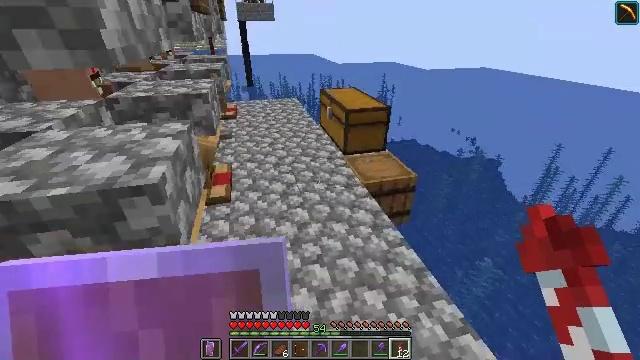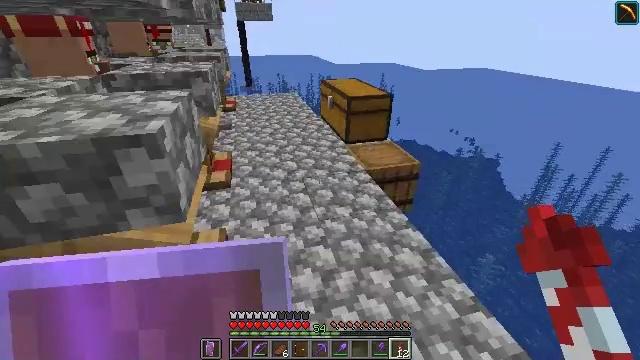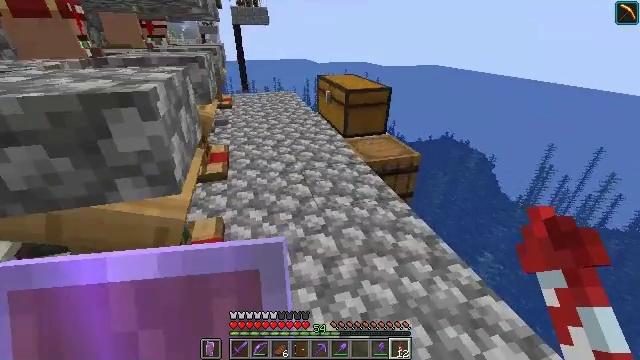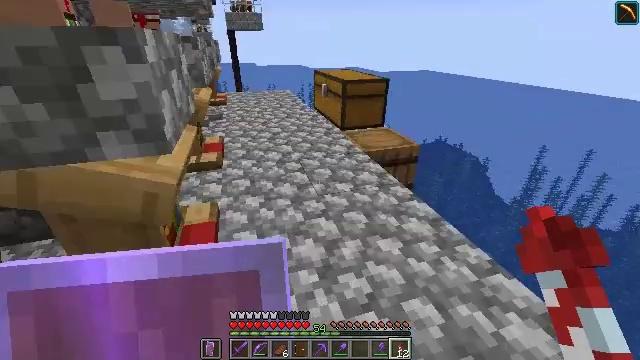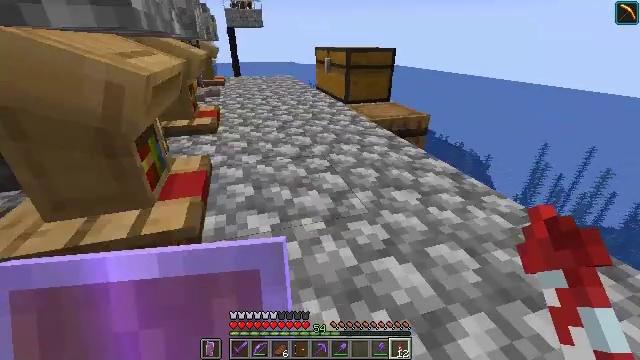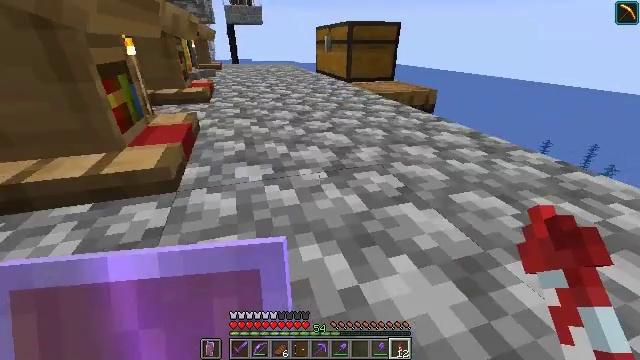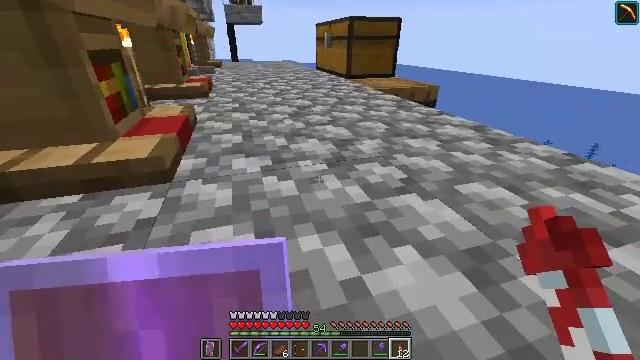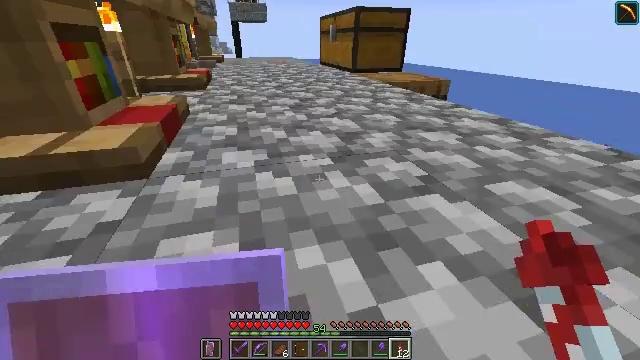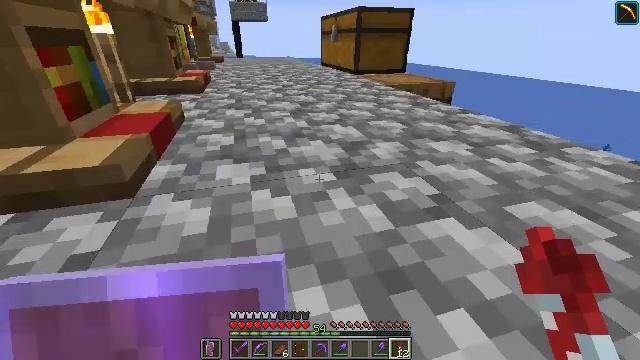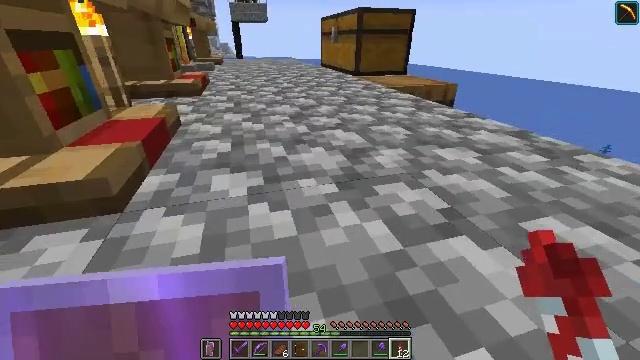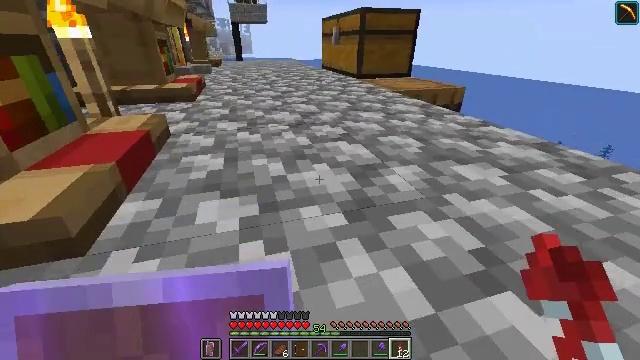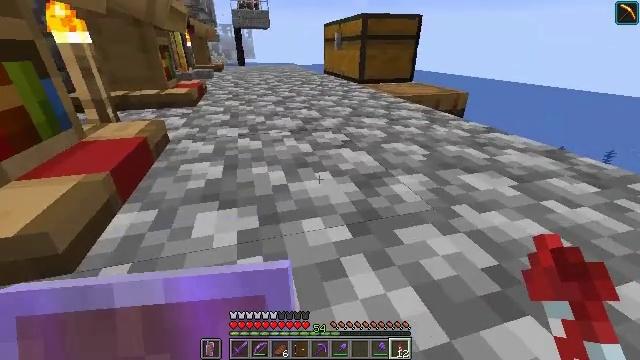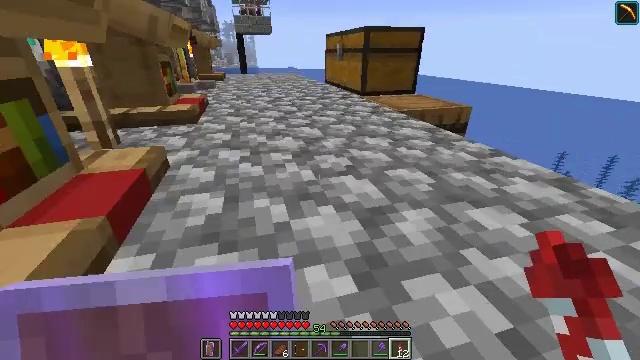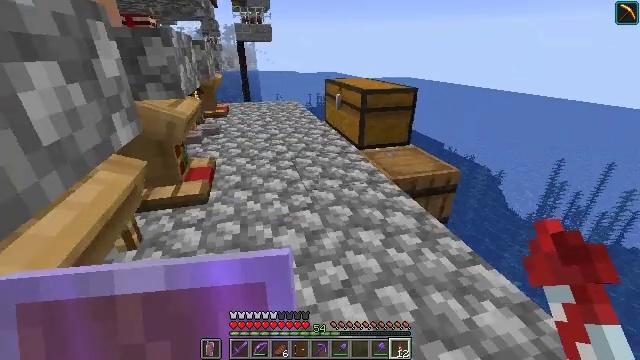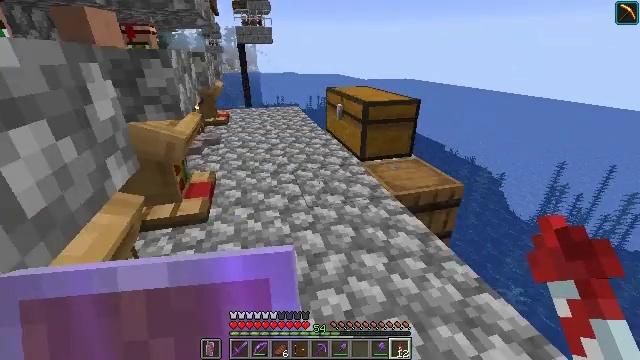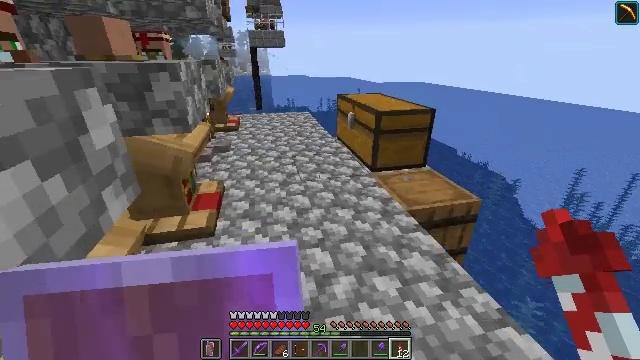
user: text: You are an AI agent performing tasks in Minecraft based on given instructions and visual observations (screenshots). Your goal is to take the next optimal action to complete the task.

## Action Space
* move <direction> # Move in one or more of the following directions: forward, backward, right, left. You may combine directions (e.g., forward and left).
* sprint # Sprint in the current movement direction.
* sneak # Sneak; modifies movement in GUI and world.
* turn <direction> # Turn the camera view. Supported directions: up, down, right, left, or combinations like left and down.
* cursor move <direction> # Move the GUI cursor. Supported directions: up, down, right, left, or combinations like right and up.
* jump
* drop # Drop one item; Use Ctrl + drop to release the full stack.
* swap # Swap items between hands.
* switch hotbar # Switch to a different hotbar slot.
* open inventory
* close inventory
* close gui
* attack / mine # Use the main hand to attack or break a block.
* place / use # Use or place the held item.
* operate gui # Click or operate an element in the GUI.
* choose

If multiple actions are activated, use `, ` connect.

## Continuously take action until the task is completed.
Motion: motion action
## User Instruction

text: craft item air
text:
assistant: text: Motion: no_op
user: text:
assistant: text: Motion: no_op
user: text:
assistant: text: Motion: turn right and up
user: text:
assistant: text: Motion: no_op
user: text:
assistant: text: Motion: no_op
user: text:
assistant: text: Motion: no_op
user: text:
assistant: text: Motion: no_op
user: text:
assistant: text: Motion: no_op
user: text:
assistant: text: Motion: no_op
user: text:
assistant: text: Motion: no_op
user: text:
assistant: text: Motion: no_op
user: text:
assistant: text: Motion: no_op
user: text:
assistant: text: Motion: no_op
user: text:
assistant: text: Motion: move forward
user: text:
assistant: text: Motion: move forward, turn left
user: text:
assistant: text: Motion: move forward, turn left
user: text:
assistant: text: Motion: move forward, turn left
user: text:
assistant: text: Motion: move forward, turn left
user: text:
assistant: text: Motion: move forward
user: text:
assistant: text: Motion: move forward
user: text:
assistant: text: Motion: move forward
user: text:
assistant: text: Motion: move forward
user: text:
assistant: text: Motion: move forward
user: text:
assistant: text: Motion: move forward
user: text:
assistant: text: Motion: move forward
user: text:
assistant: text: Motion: no_op
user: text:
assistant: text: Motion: turn right
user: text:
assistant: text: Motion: turn right and down
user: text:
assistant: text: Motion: turn right and down
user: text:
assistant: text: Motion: turn right and down